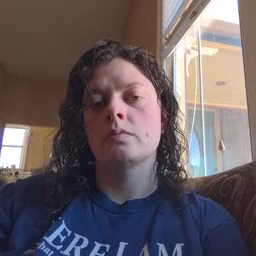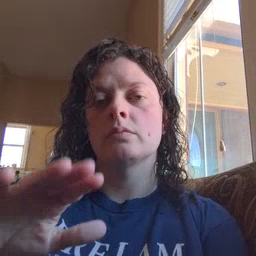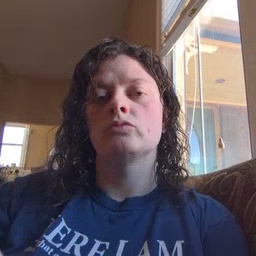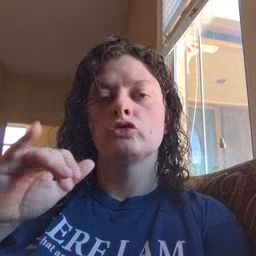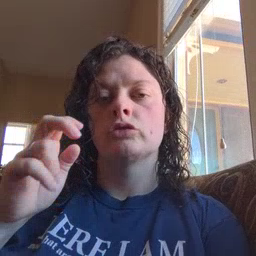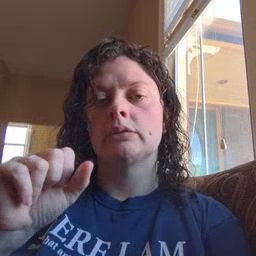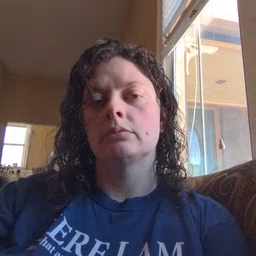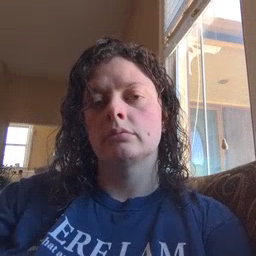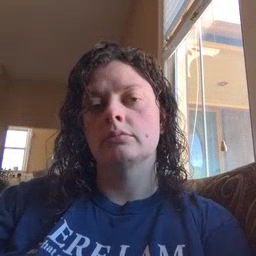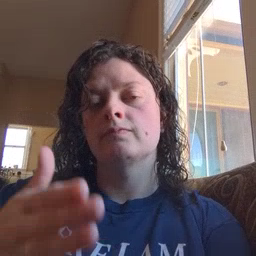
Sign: jeans